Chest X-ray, PA view. Patient: 33 years old, sex M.
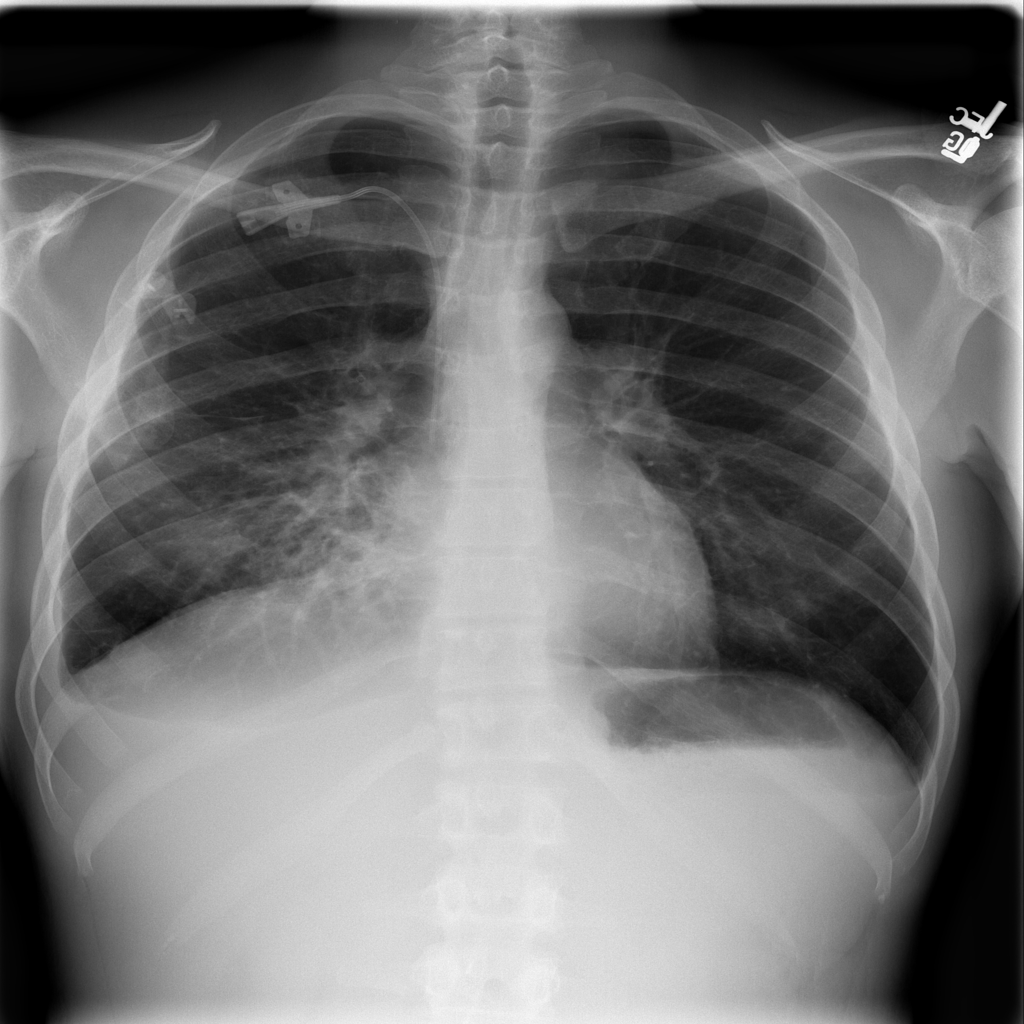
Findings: No Finding